Interaction volume radius: 10 \u00c5
Interaction volume height: 20 \u00c5
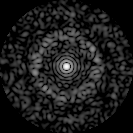
Disorder parameter: 0.8396